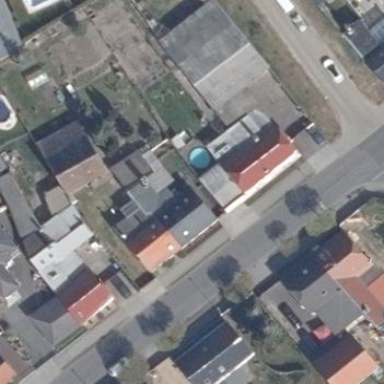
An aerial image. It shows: Gabled roof house.